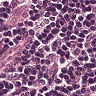
Metastatic tissue present: no